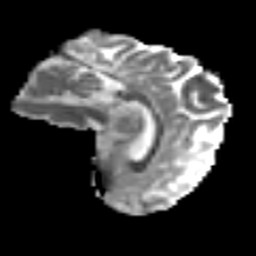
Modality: MD
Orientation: sagittal
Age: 29
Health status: ill
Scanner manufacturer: philips
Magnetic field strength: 3 T
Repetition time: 9 s
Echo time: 0.127 s